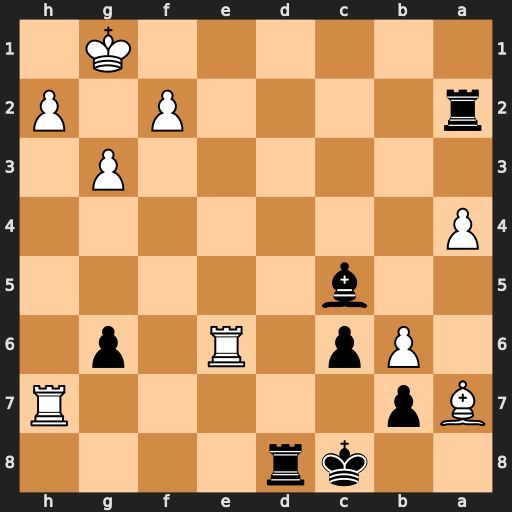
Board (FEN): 2kr4/Bp5R/1Pp1R1p1/2b5/P7/6P1/r4P1P/6K1
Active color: b
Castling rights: -
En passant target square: -
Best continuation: Bxf2+ Kh1 Rd1+ Kg2 Bxb6+ Kh3 Bxa7